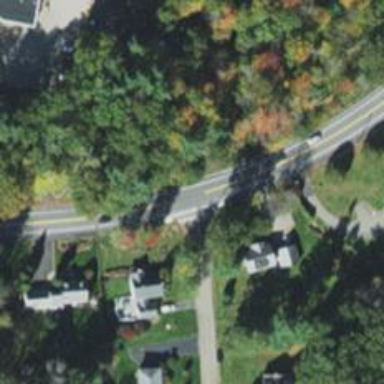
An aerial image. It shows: Secondary road with asphalt surface.